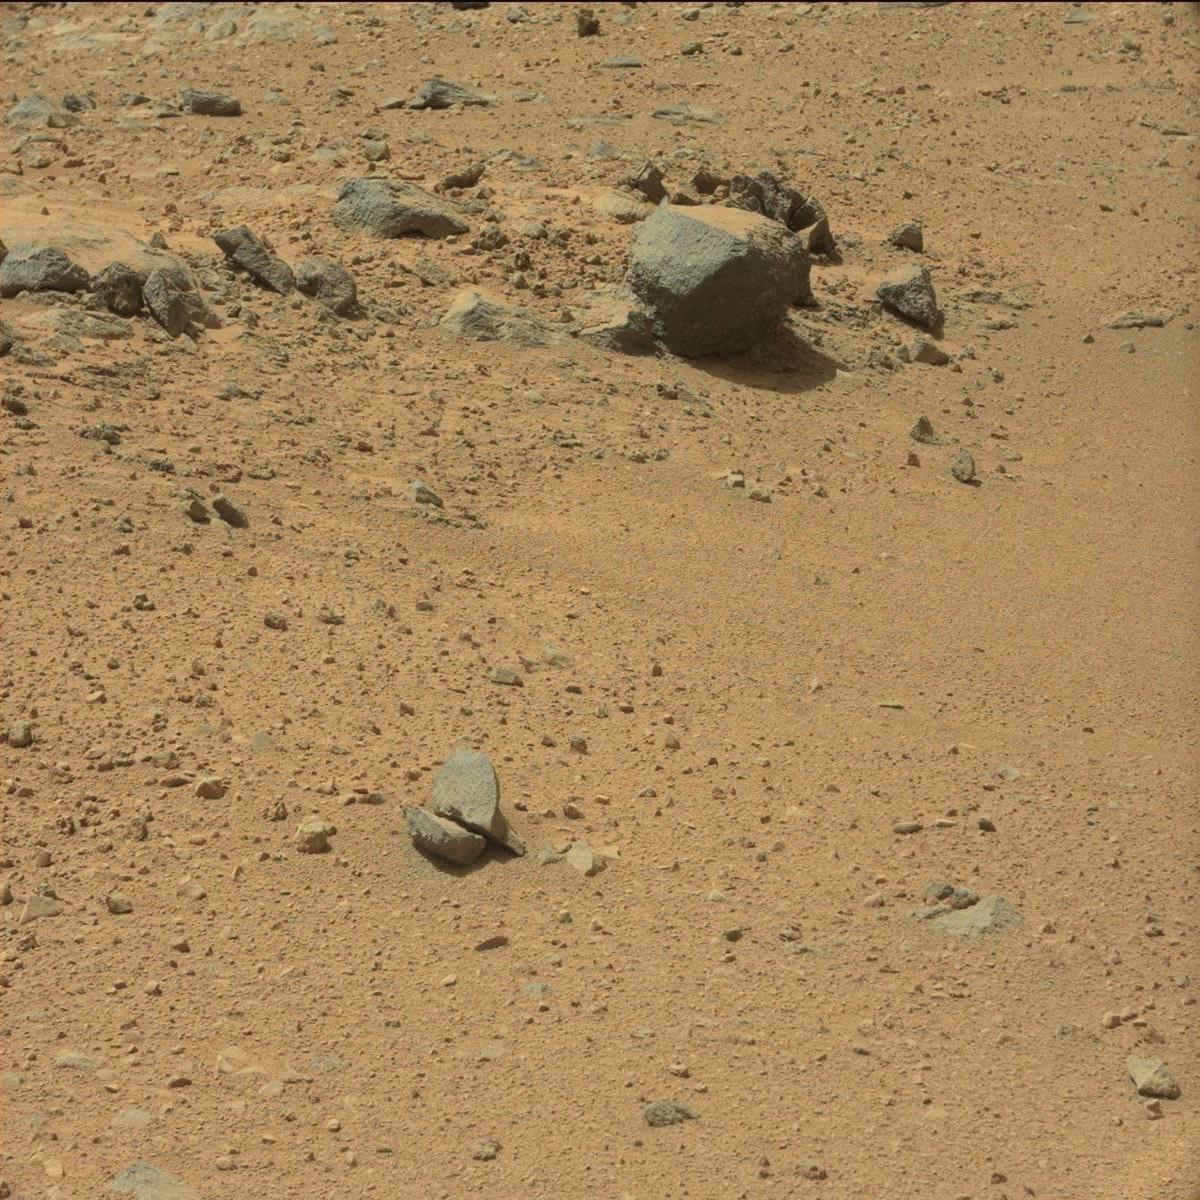
Terrain classes present: Bedrock, Rock, Sand / Soil